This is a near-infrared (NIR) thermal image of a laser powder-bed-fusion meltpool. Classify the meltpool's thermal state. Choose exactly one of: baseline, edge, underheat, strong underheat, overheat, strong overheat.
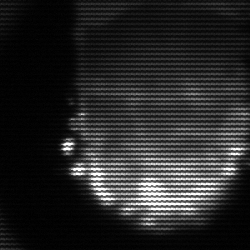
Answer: baseline